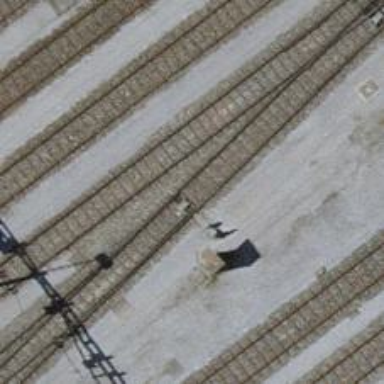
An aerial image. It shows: Single-track electrified railway service yard with contact line for trains.